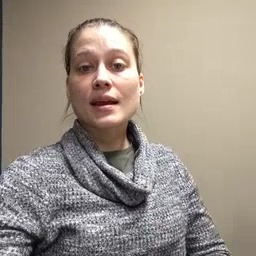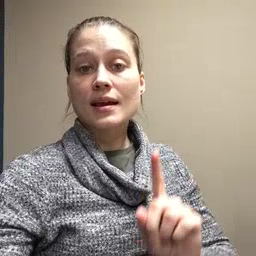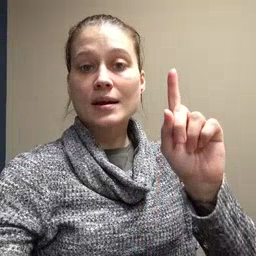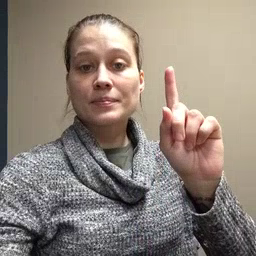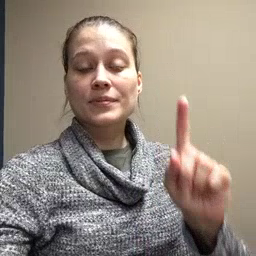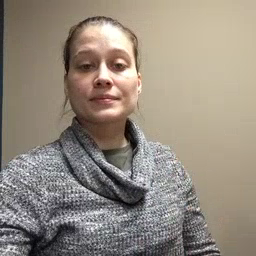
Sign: up